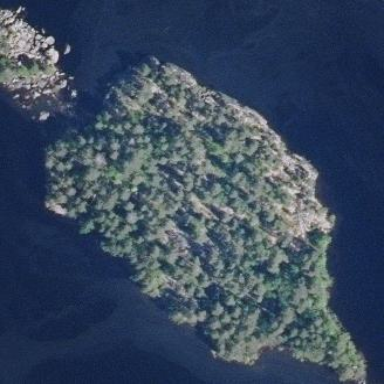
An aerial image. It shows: Islet covered with woodland.